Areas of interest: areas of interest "Renshou Building"
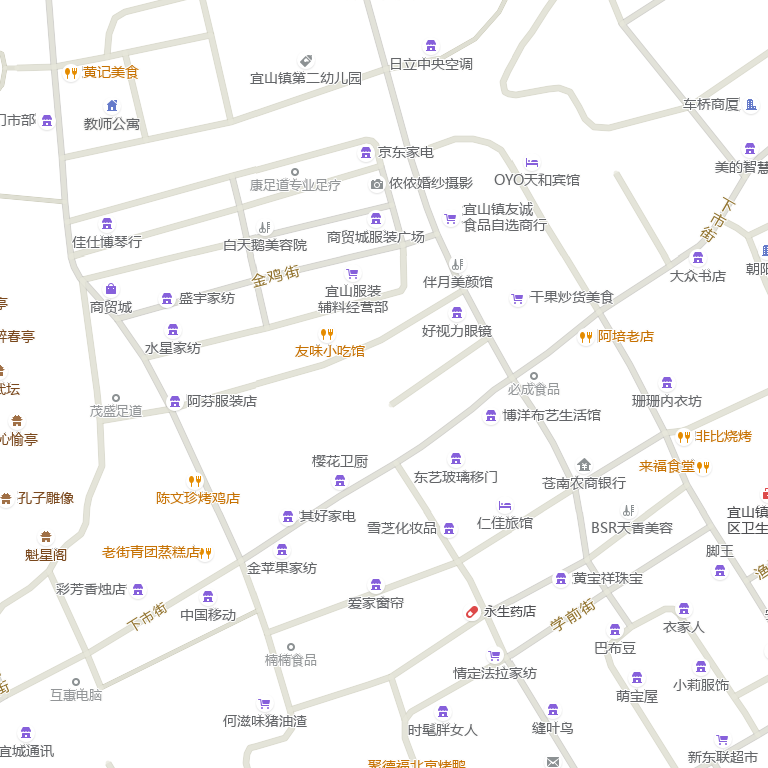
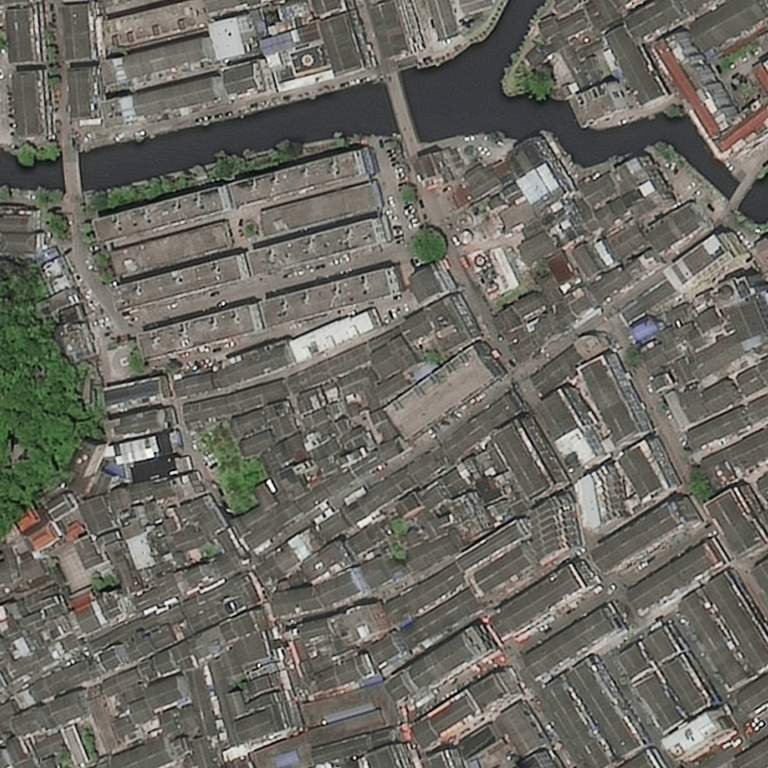